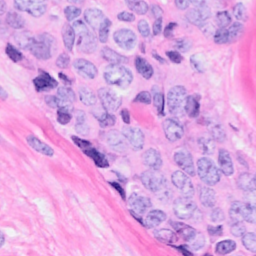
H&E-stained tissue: Breast